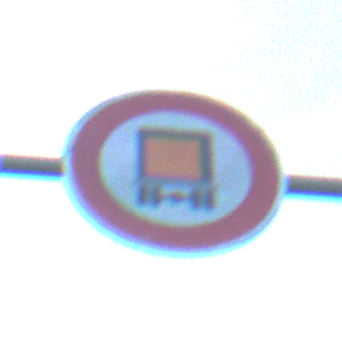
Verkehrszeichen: VerbotKennzeichnungspflichtigeKraftfahrzeugeGefaehrlicheGueter
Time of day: SunriseSunset
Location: Outdoor (Nature)
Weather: PartlyCloudy
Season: NotSpecified
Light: Natural